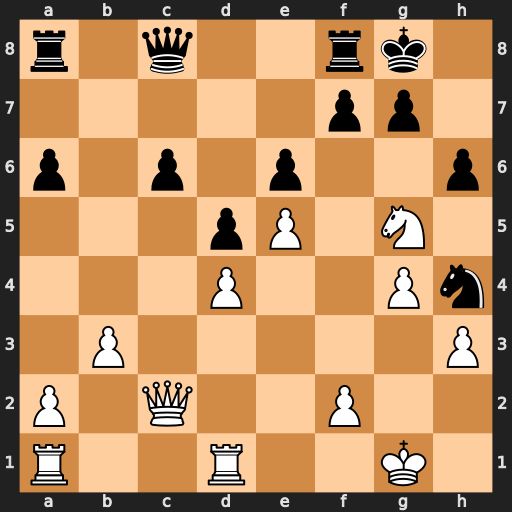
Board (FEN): r1q2rk1/5pp1/p1p1p2p/3pP1N1/3P2Pn/1P5P/P1Q2P2/R2R2K1
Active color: w
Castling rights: -
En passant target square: -
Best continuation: Qh7#